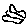
Label: bird